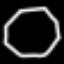
Label: octagon